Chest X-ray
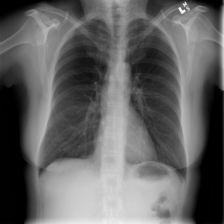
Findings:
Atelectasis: negative
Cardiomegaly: negative
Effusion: negative
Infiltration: negative
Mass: negative
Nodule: negative
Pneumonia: negative
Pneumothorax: negative
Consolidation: negative
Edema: negative
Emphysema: negative
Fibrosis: negative
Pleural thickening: negative
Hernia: negative